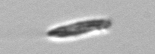
Label: flagellate